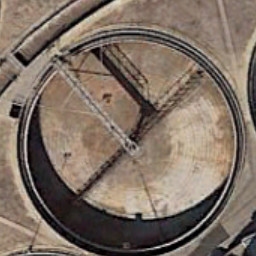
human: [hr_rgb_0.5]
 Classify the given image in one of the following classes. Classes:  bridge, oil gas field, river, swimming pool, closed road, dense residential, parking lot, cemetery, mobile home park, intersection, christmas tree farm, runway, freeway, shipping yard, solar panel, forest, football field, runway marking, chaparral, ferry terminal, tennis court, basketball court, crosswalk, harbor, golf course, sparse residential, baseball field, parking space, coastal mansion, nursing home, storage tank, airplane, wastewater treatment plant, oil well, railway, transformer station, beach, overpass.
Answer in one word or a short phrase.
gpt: wastewater treatment plant